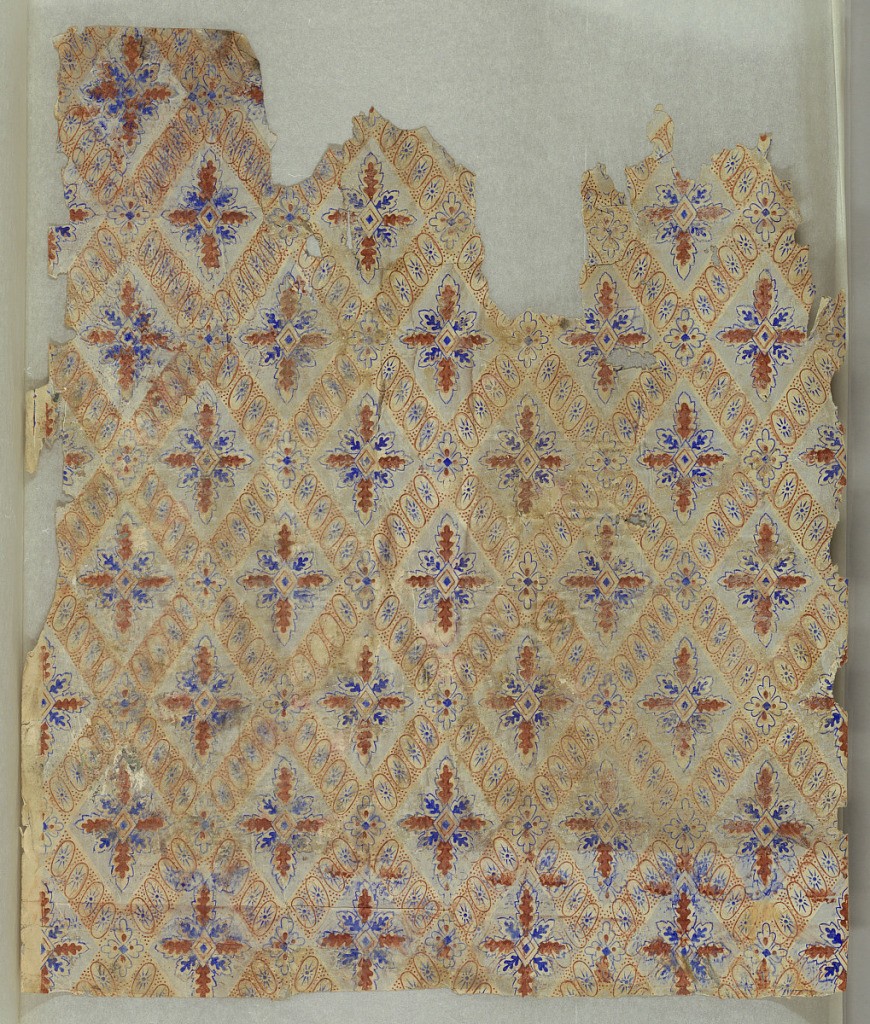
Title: Sidewall
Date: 1835–45
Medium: Block-printed on machine-made paper
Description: a) Small diamond diaper pattern. Printed in blue, brown and gray on white ground; b) Rococo-style with scenic medallions. Larger medallion containing ships in harbor, alternating with smaller medallion containing floral bouquet (?)Vertical stripe along right edge. Ivy growing over medallions and up vertical element at right edge of paper. Printed in green and brown, with grisaille medallions and stripe, on white ground. b) is very abraded.